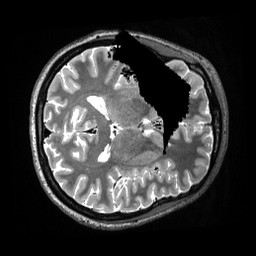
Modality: T2w
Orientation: axial
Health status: healthy
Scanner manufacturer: siemens
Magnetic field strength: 3 T
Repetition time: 3.2 s
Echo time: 0.563 s